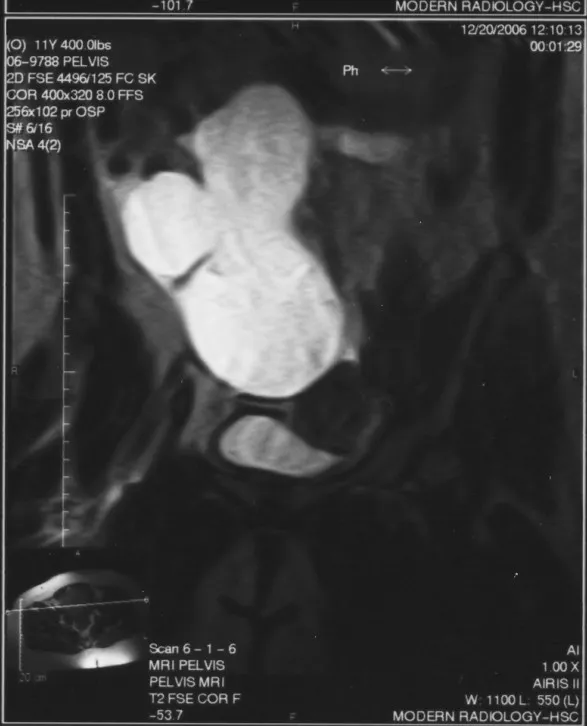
Coronal T2-weighted MRI.
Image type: radiology (mri)